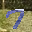
Label: 7